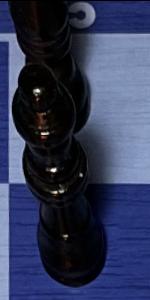
Label: Queen_Black